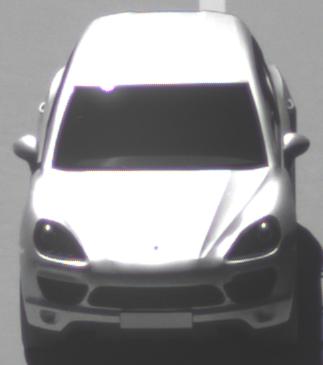
Make: Porsche
Model: Cayenne
Detailed model: Cayenne (958)
Model produced from: 2010/05
Model produced until: 2014/07
Doors: 5
Color: white
Road condition: dry road
Daytime: midday
Contrast: high contrast